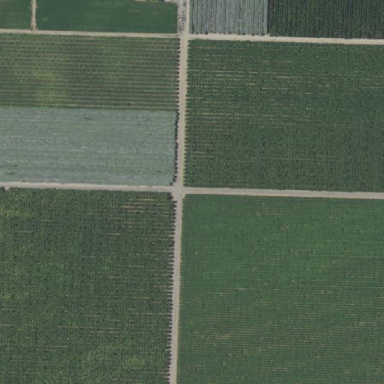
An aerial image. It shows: Orchard.